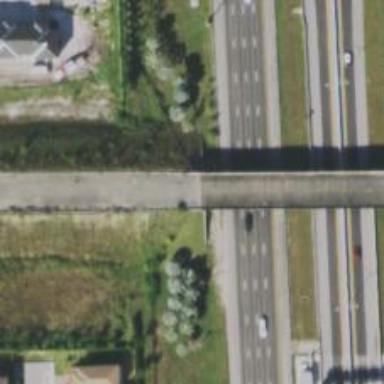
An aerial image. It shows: Bridge.